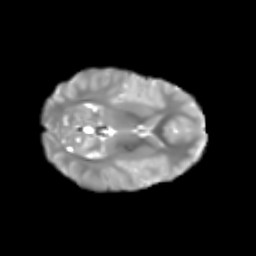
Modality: T2w
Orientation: axial
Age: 7
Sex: female
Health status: healthy